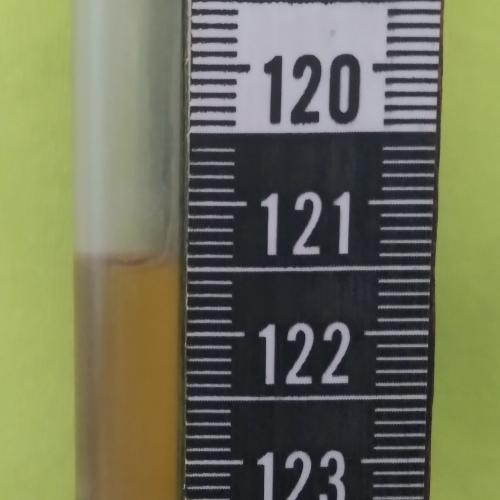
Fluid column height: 121.4 cm